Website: home-depot
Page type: payment
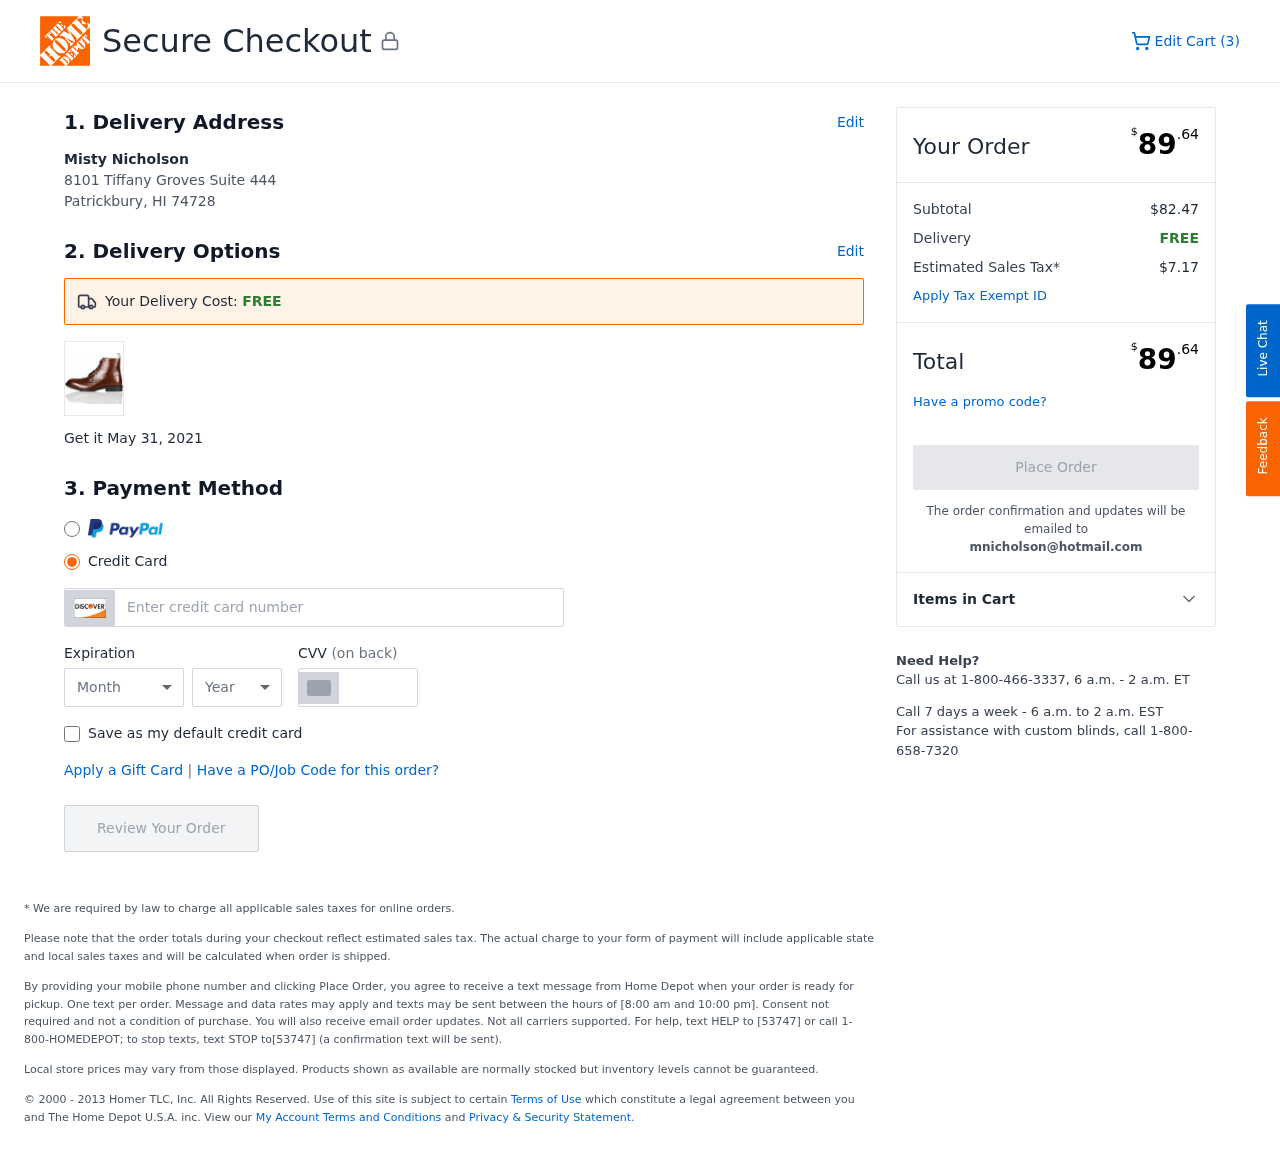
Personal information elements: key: PII_CARD_CVV
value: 642
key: PII_CARD_EXPIRY_MONTH
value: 05
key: PII_CARD_EXPIRY_YEAR
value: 29
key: PII_CARD_NUMBER
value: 6011 1308 4584 3100
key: PII_CITY_STATE_ZIP
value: Patrickbury, HI 74728
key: PII_EMAIL
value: mnicholson@hotmail.com
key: PII_FULLNAME
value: Misty Nicholson
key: PII_STREET
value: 8101 Tiffany Groves Suite 444
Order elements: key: ORDER_NUM_ITEMS
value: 3
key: ORDER_DELIVERY_DATE
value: May 31, 2021
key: ORDER_TOTAL
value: $89.64
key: ORDER_SUBTOTAL
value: $82.47
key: ORDER_SHIPPING_COST
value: FREE
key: ORDER_TAX
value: $7.17